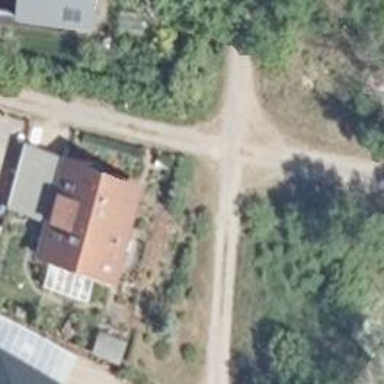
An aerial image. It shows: Residential road.